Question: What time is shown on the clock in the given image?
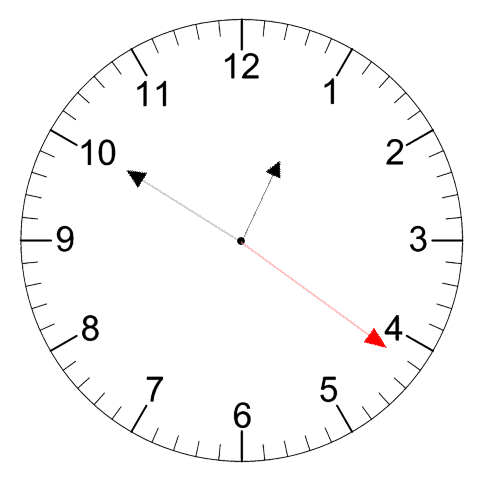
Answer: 12:50:21